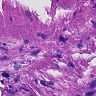
Metastatic tissue present: yes